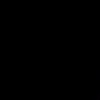
Label: space